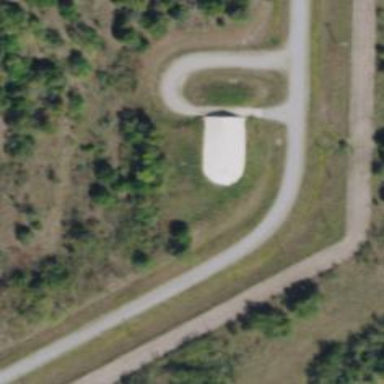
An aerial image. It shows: Military bunker for protection and defense.